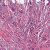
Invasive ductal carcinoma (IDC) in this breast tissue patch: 1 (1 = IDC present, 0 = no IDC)